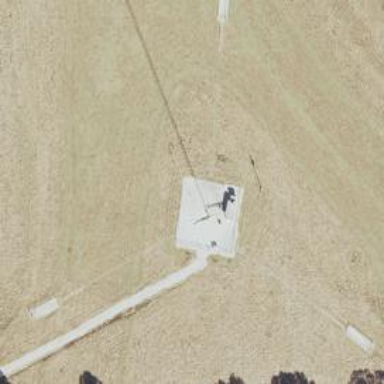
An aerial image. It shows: Communication mast tower.